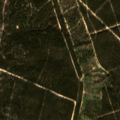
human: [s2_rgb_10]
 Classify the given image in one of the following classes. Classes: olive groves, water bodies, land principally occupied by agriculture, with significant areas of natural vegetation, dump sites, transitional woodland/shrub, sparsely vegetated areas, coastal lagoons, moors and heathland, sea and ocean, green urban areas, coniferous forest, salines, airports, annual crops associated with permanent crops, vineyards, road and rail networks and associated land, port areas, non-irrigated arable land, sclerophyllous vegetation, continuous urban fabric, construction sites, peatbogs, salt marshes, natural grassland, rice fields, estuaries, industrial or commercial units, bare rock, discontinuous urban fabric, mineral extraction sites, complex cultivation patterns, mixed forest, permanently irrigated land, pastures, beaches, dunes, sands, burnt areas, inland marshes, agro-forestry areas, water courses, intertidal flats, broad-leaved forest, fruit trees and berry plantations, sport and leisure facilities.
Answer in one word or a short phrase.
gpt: broad-leaved forest, transitional woodland/shrub